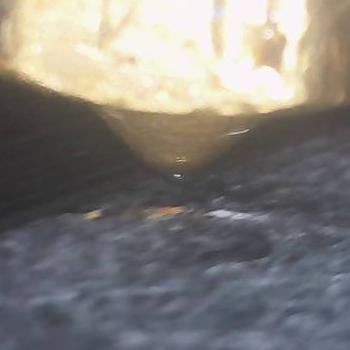
Flow rate: 118%